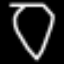
Label: diamond